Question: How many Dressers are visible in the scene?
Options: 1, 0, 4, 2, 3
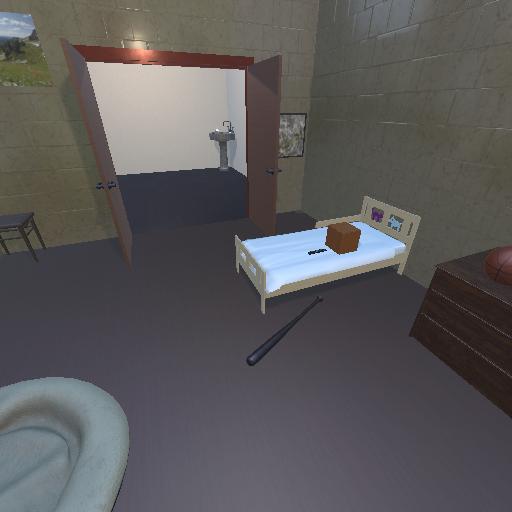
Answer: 1